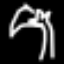
Label: palm tree